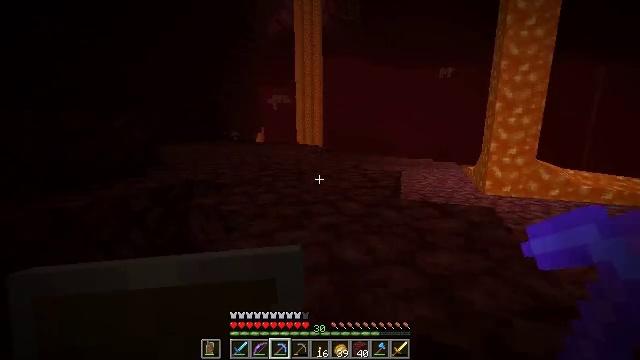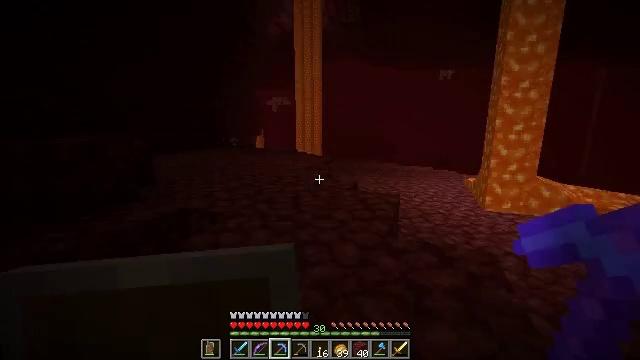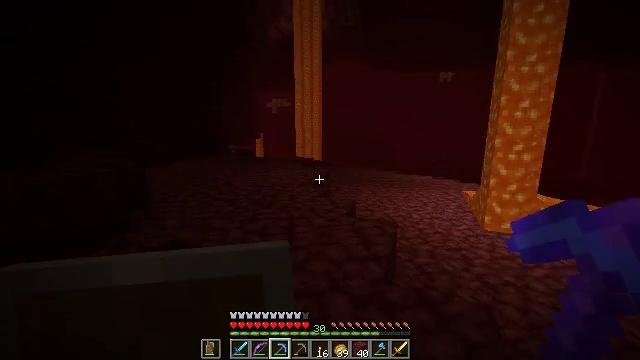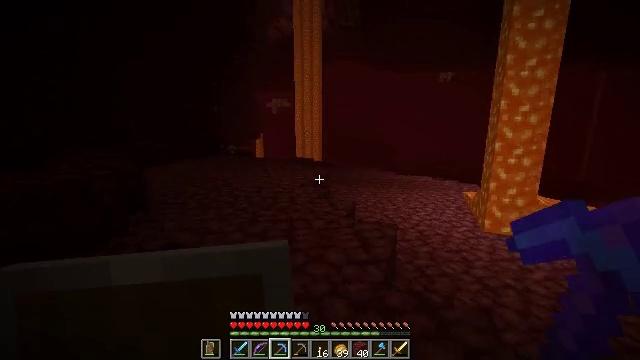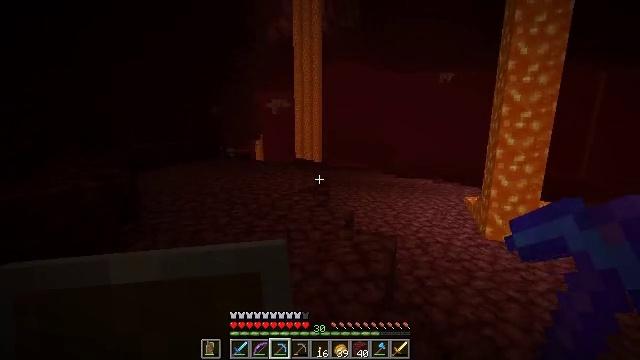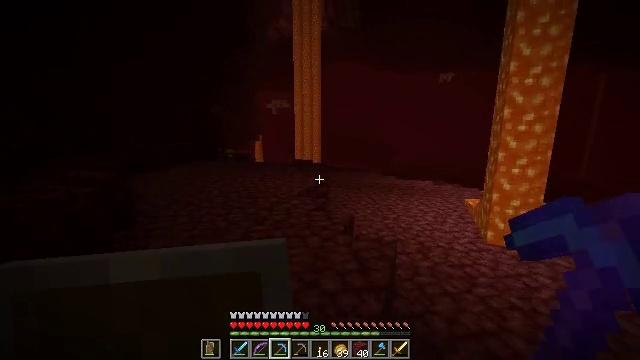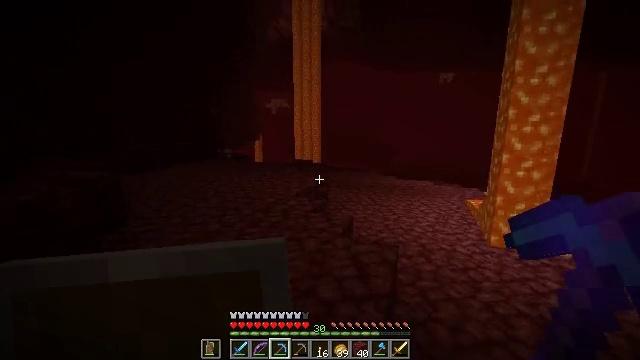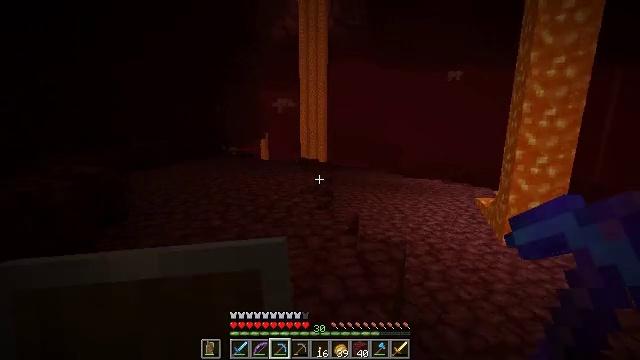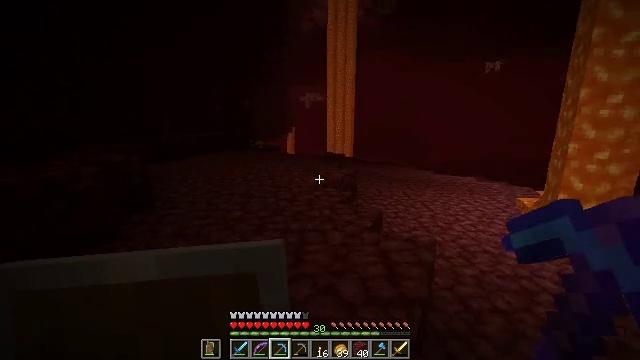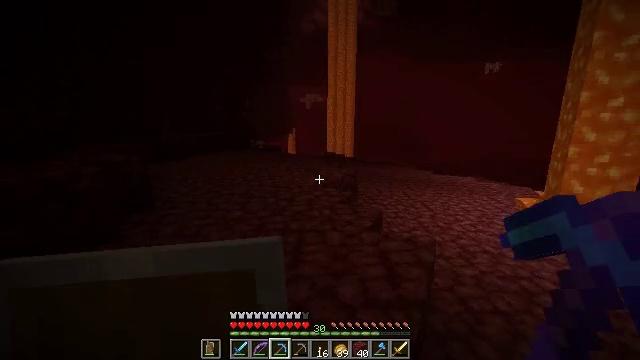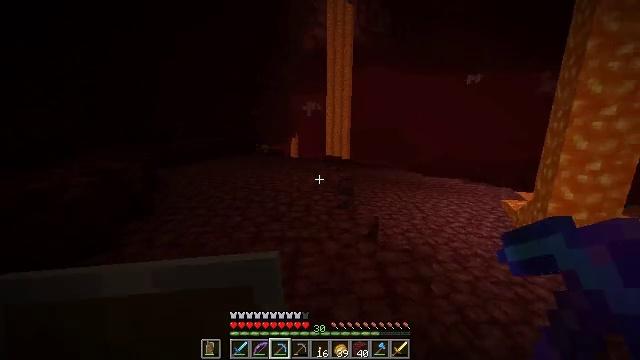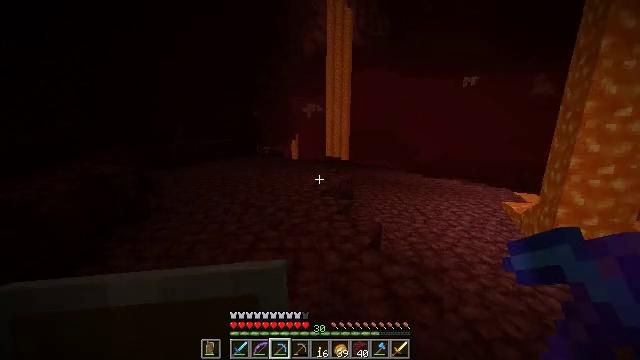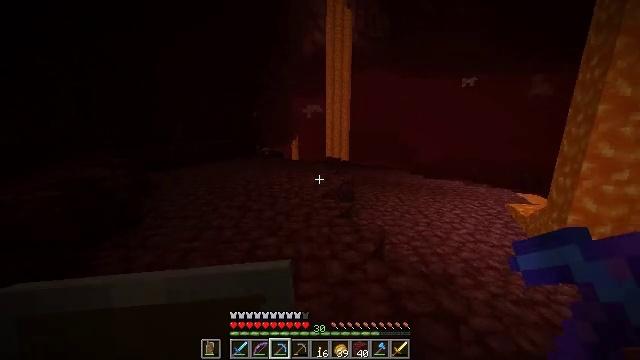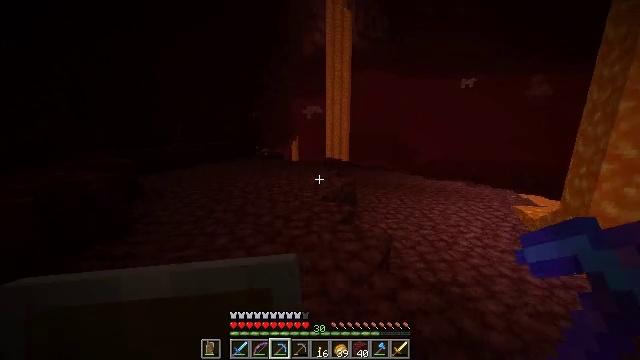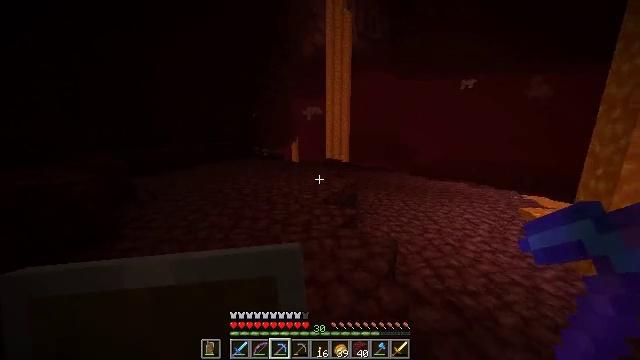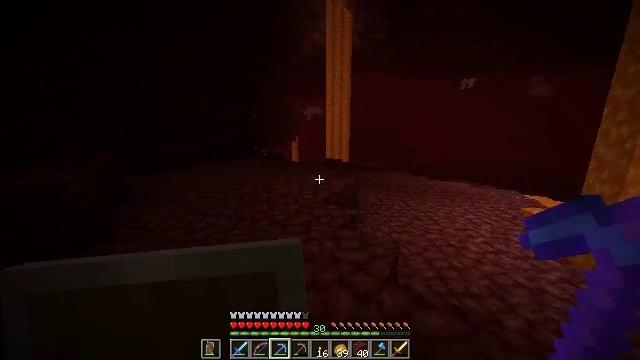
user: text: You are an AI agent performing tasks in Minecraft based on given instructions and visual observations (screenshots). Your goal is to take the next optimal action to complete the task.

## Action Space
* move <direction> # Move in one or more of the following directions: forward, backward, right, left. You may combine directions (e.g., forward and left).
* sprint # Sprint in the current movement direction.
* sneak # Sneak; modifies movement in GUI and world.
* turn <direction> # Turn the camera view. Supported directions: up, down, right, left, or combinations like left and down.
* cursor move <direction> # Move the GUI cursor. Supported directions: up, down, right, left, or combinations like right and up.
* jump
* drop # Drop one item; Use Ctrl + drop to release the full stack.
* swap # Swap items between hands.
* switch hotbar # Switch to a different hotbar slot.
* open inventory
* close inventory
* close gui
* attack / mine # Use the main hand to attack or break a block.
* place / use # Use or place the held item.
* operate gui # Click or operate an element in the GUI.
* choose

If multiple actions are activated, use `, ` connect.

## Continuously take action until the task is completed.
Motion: motion action
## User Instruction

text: Collect the brown mushroom from the forest floor.
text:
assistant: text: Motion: move forward, jump
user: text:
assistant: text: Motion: move forward, jump
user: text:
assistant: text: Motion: move forward, jump
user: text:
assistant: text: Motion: move forward
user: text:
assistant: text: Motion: move forward
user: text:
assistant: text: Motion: move forward
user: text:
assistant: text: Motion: move forward, turn left
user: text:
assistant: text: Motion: move forward, sprint, turn left and down
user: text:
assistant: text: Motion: move forward, sprint
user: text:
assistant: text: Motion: move forward, sprint
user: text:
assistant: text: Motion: move forward, sprint
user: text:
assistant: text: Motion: move forward, sprint
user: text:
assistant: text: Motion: move forward, sprint
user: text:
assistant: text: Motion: move forward
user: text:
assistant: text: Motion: move forward
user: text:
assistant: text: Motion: move forward, turn right
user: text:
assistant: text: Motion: move forward, turn right and down
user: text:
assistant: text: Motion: move forward and move left, turn right and up
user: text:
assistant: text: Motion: move back and move left, turn right
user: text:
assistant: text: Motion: move back
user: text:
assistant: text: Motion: move back
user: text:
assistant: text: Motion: no_op
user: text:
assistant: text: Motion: no_op
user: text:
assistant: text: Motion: no_op
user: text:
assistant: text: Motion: no_op
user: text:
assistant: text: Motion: no_op
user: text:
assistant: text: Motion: no_op
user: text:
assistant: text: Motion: no_op
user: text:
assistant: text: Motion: no_op
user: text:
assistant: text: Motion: no_op